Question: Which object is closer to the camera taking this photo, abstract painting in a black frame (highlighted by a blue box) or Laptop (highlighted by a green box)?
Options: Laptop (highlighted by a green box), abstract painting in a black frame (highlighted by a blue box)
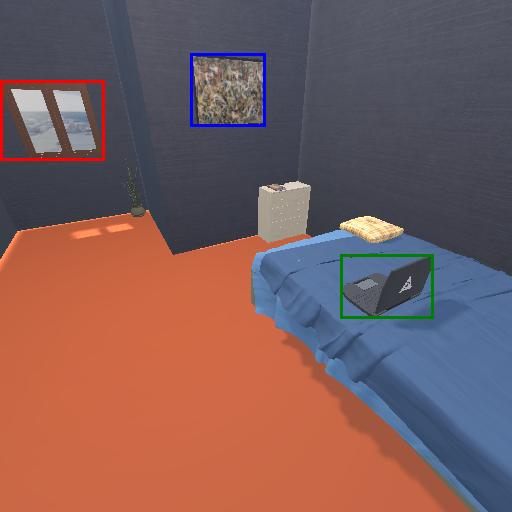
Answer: Laptop (highlighted by a green box)